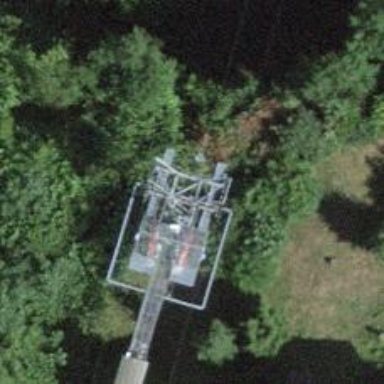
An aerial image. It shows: Pylon for aerialway.